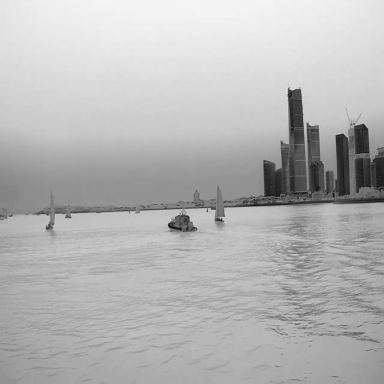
There are five sailboats in the infrared image.